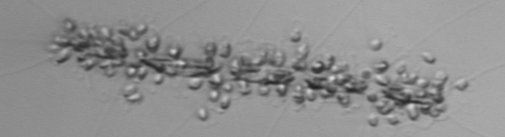
Label: Chaetoceros_didymus_TAG_external_flagellate